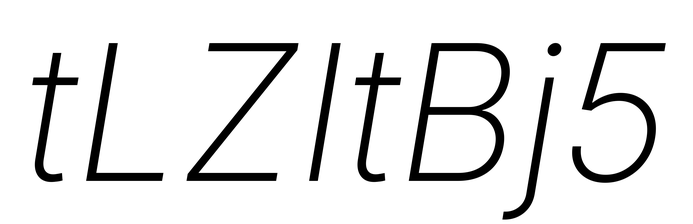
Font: Inter-Italic_ExtraLight_Italic